Aerial crown-view tile of a tropical tree (Barro Colorado Island, Panama), acquired 20241112:
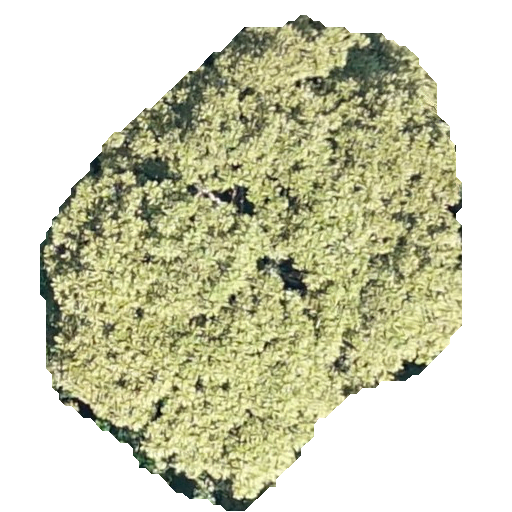
Species: Dipteryx oleifera
GBIF accepted scientific name: Dipteryx oleifera
Crown area: 226.329 m²